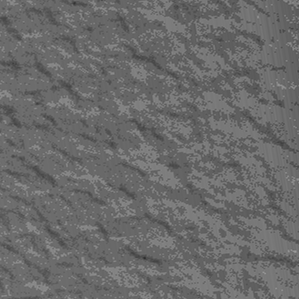
Label: frost